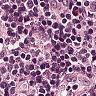
Metastatic tissue present: no